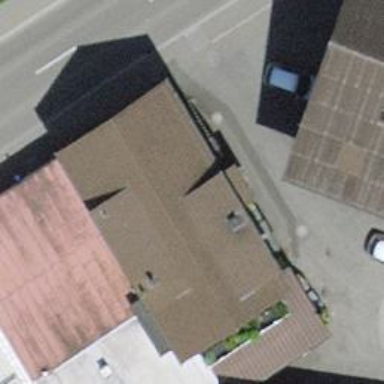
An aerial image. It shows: Restaurant.